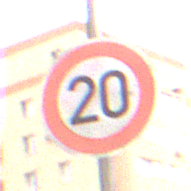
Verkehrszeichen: Geschwindigkeit20
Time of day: MorningAfternoon
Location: Outdoor (Urban)
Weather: Overcast
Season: NotSpecified
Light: Natural